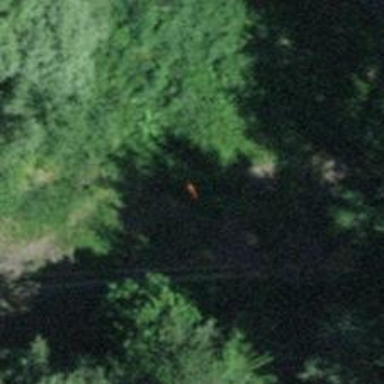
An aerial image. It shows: Pole with roof-covered pipeline marker.